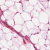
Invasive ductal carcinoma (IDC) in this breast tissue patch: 0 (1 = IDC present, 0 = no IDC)